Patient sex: M
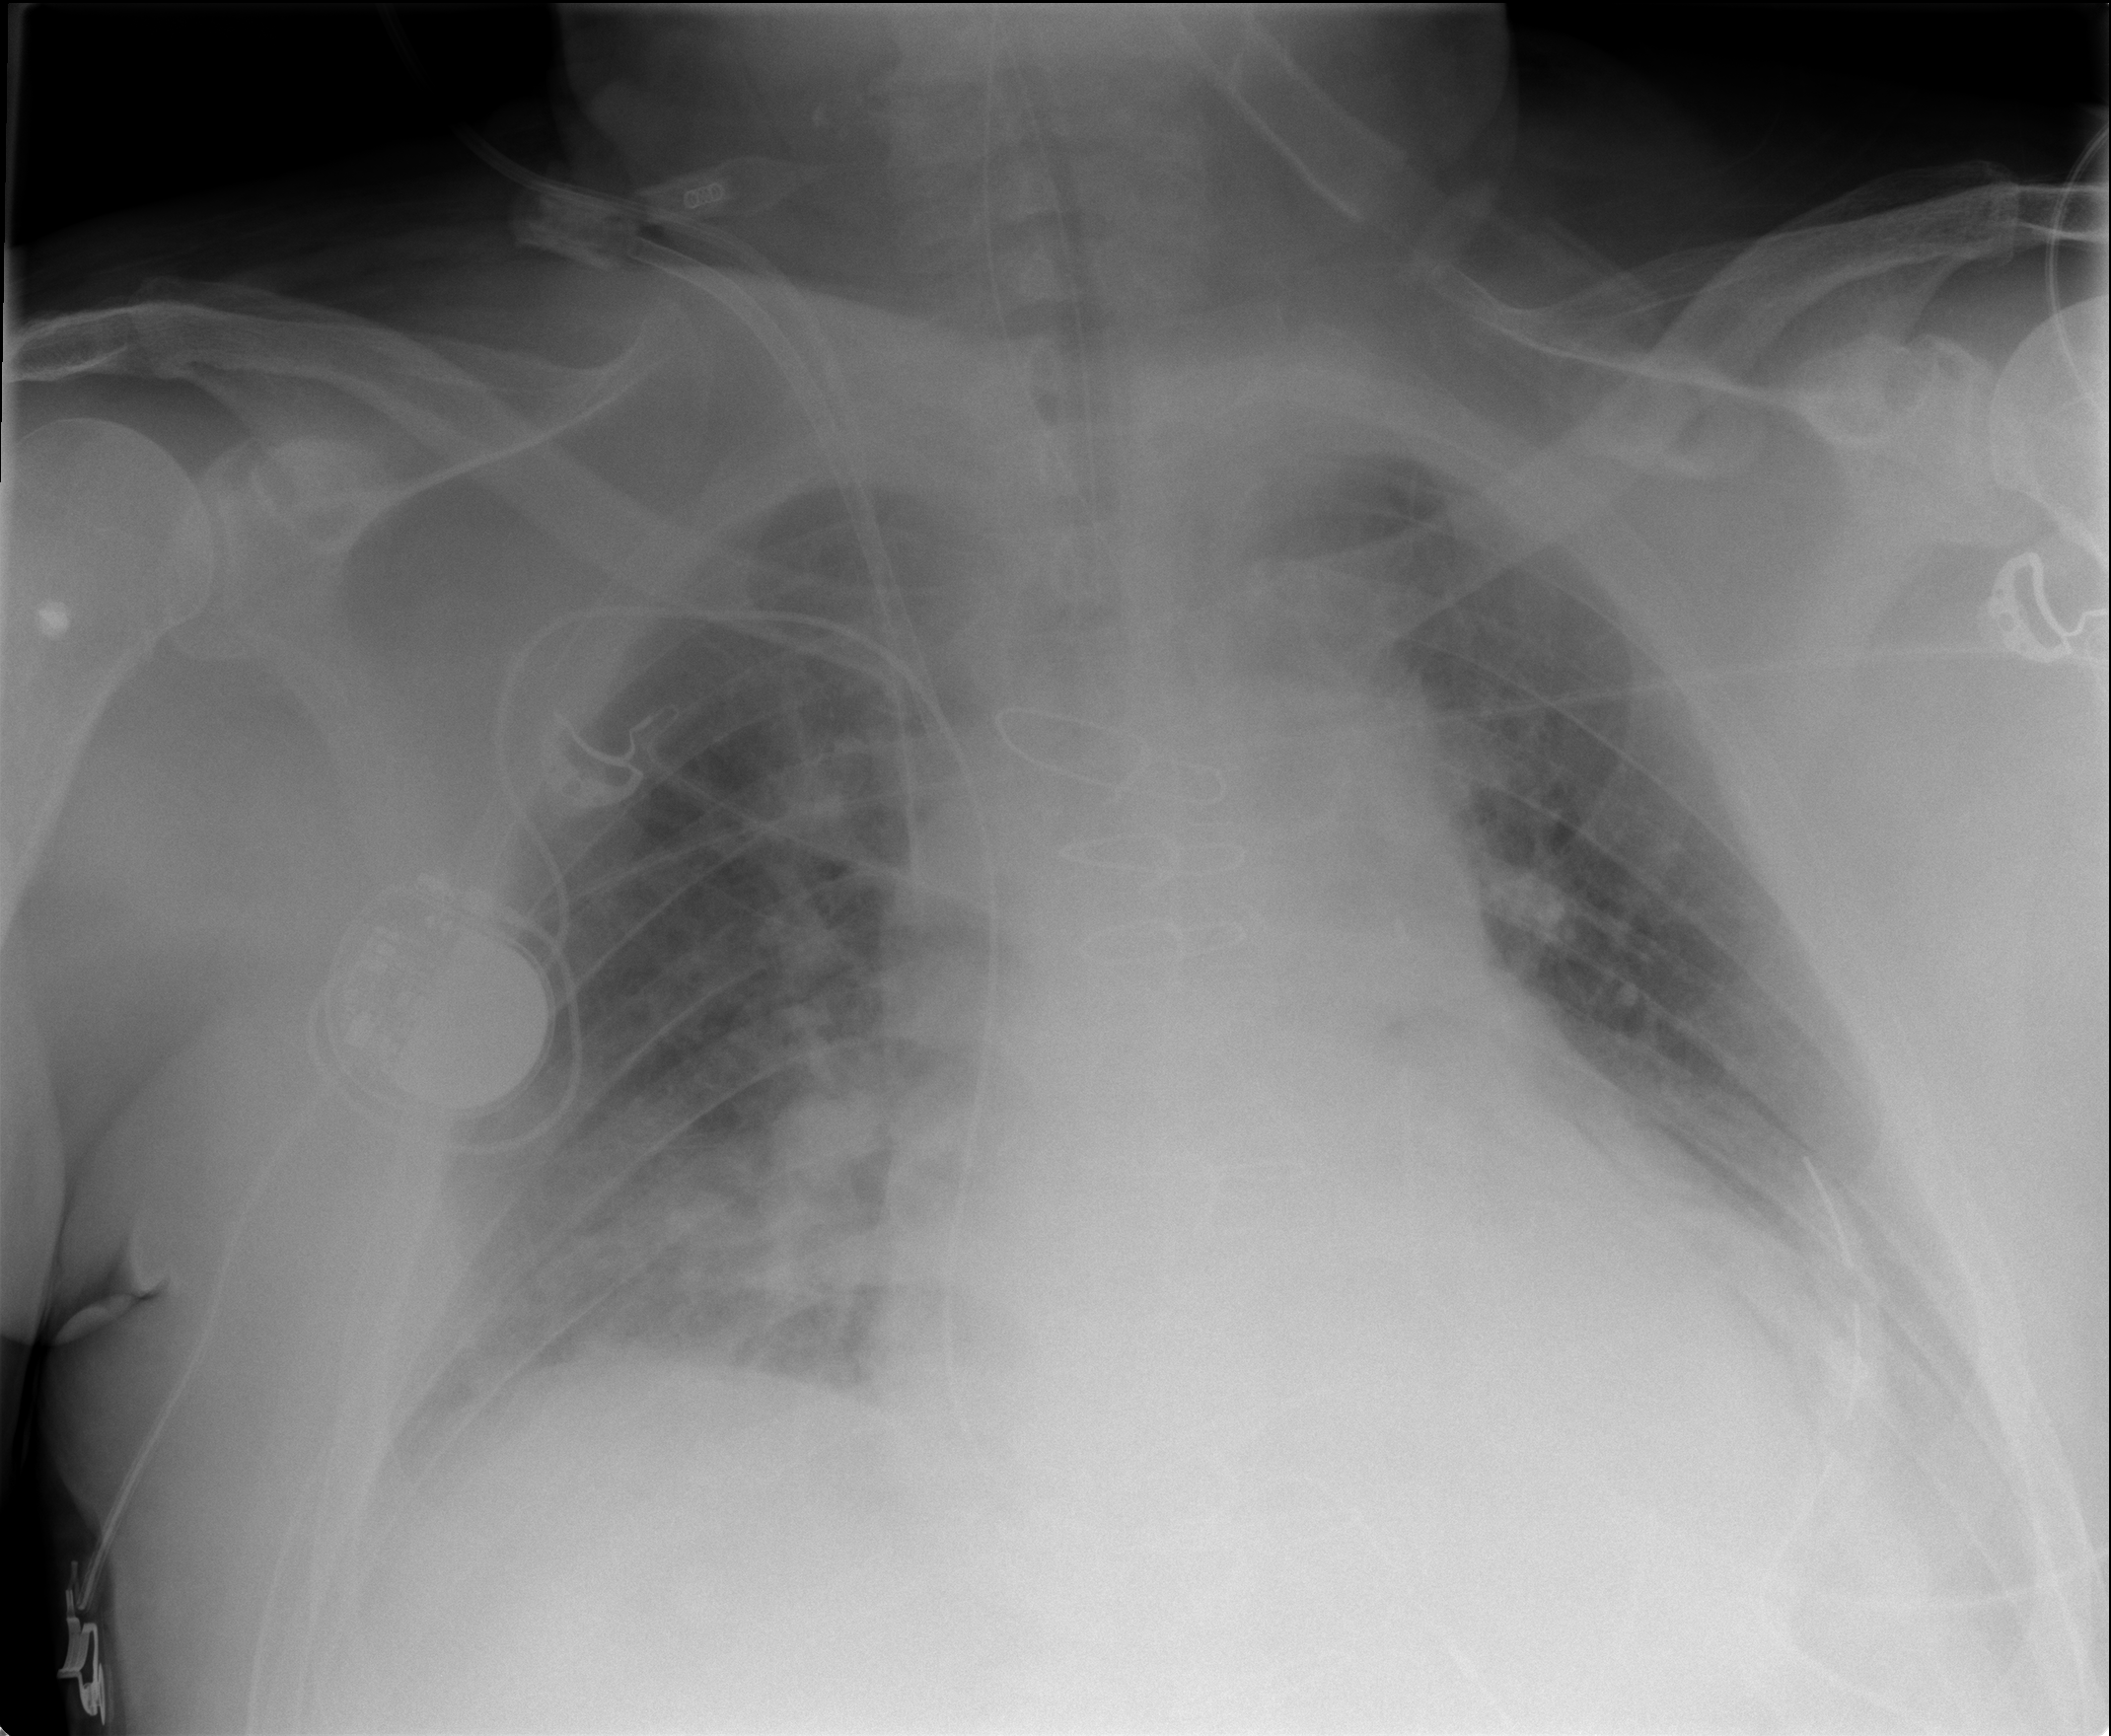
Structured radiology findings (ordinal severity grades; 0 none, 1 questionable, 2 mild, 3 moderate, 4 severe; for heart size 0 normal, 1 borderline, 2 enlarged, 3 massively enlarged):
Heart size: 2
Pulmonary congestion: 2
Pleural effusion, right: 2
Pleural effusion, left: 2
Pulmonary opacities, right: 2
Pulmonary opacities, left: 2
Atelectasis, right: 2
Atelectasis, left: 2